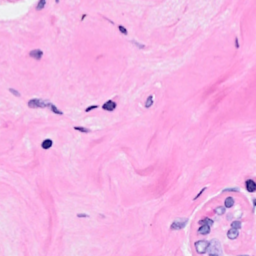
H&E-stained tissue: Breast